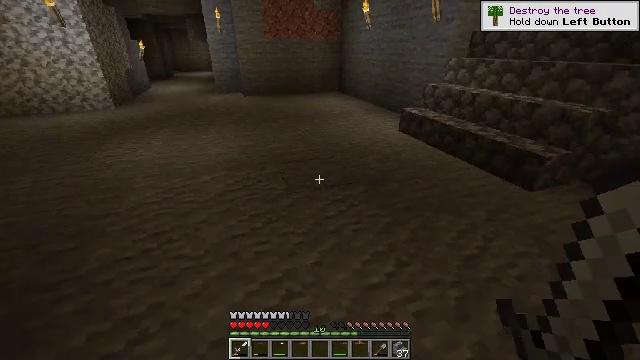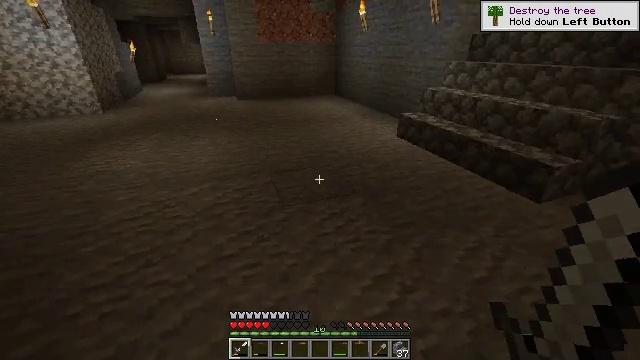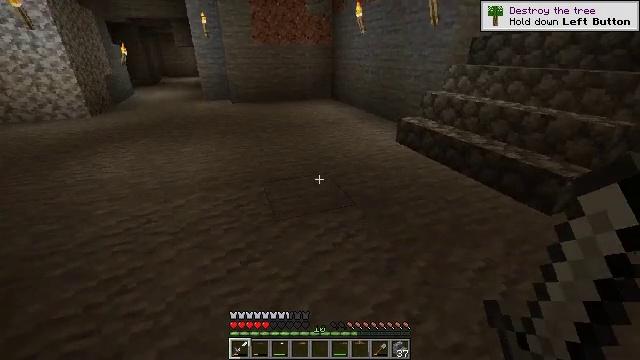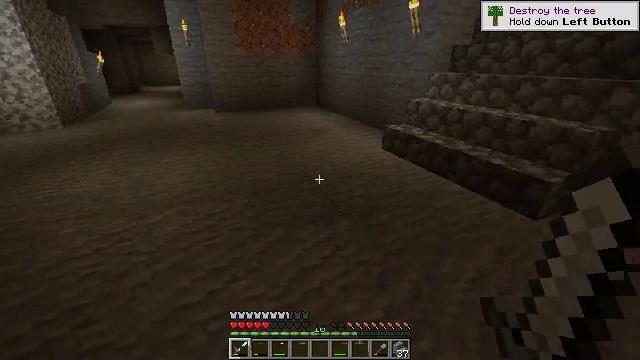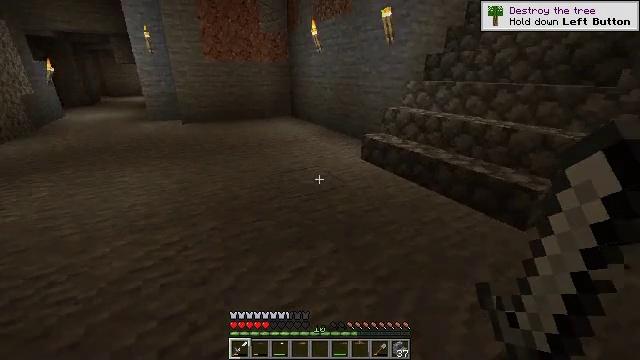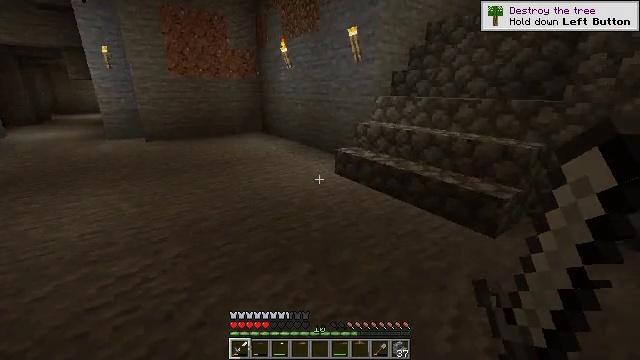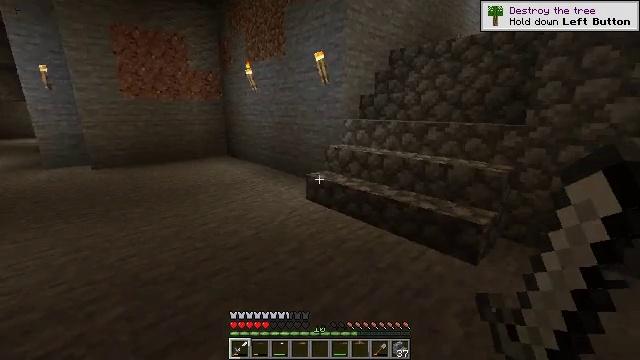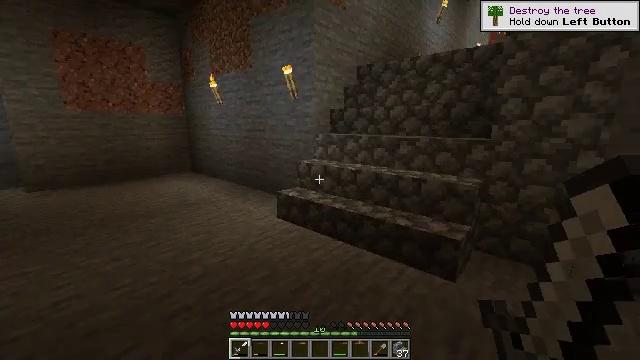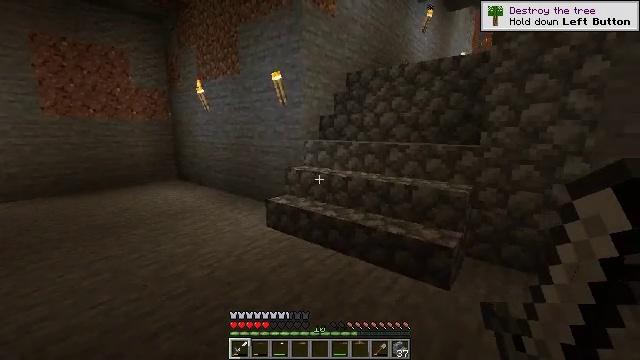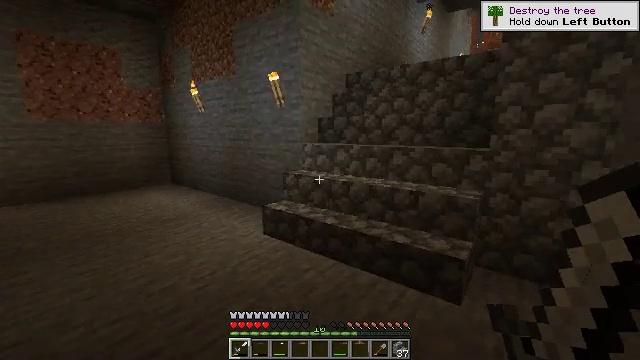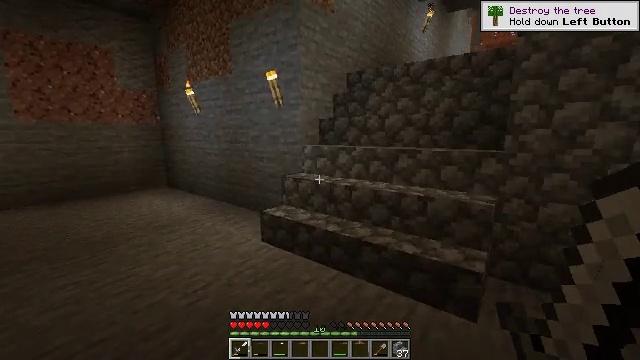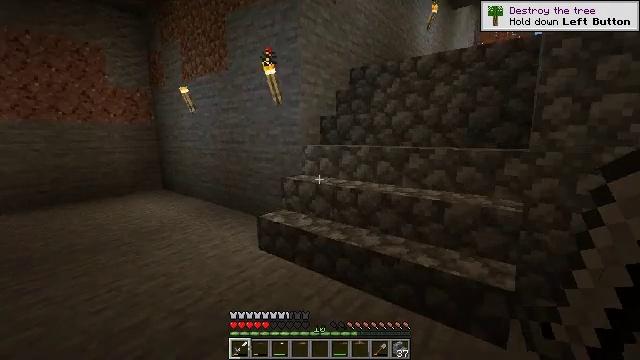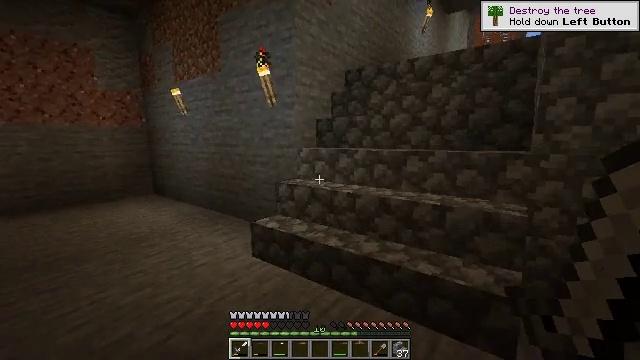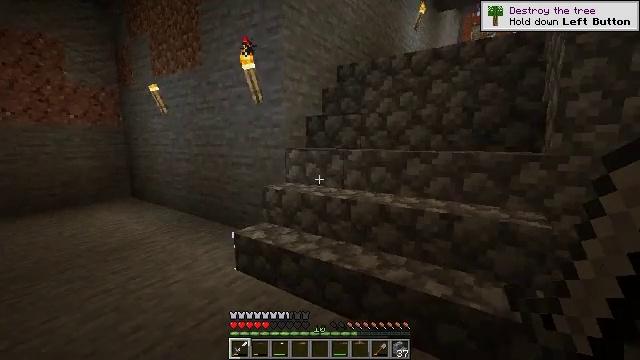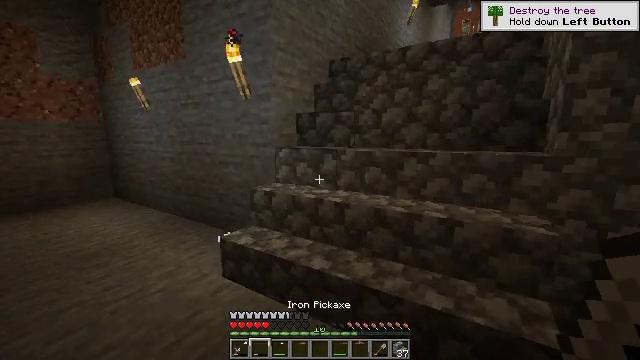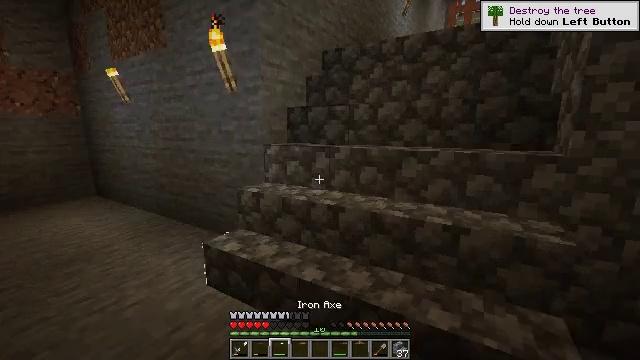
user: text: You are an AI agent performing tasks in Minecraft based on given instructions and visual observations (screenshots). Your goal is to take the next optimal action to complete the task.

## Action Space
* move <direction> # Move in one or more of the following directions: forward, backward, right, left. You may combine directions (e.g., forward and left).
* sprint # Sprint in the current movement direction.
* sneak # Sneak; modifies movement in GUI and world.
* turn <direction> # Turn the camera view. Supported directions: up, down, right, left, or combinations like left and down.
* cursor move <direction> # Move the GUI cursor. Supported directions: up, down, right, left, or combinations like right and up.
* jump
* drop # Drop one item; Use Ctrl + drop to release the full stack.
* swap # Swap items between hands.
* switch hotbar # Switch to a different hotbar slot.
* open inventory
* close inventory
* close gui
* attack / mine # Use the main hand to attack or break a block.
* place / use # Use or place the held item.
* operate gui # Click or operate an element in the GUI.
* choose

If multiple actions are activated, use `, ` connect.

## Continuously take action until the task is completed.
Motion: motion action
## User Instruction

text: Mine the cobblestone stairs.
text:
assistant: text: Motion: move forward
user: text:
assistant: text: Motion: move forward
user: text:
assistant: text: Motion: move forward, turn right and up
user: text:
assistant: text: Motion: move forward, turn right and up
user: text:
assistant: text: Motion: move forward, turn right and up
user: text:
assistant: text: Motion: move forward, turn right and up
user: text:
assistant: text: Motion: move forward, turn right and up
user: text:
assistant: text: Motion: move forward, turn right and up
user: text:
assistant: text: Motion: move forward
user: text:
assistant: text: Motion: move forward
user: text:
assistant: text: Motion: move forward
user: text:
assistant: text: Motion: move forward, turn right
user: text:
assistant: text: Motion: move forward, turn right
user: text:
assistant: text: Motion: move forward, turn right
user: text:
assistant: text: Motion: move forward, turn right and down
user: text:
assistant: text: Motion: move forward, turn right and down
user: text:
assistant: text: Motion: move forward, turn right and up
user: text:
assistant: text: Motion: move forward, turn right and up
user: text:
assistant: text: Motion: move forward, turn right
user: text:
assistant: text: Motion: move forward, turn right and down
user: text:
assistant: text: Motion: move forward, turn right
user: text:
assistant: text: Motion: move forward, turn right and down
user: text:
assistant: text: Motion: move forward, turn right
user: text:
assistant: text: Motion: move forward, turn right
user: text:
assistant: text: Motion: move forward, turn right
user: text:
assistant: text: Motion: move forward
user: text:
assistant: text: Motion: move forward
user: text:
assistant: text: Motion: move forward
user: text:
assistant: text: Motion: move forward
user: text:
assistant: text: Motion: move forward